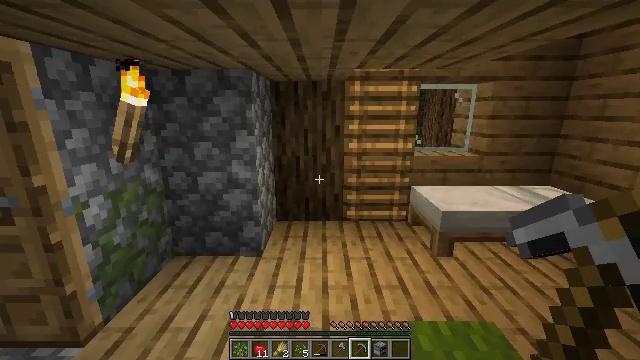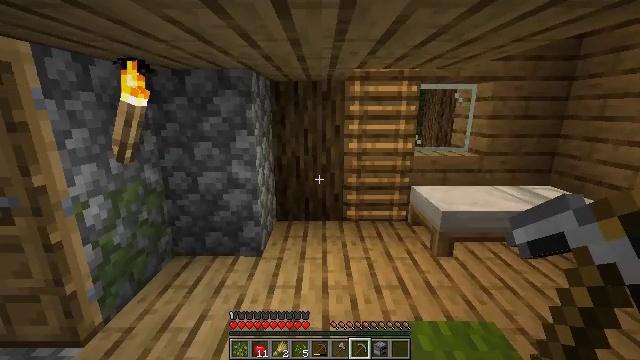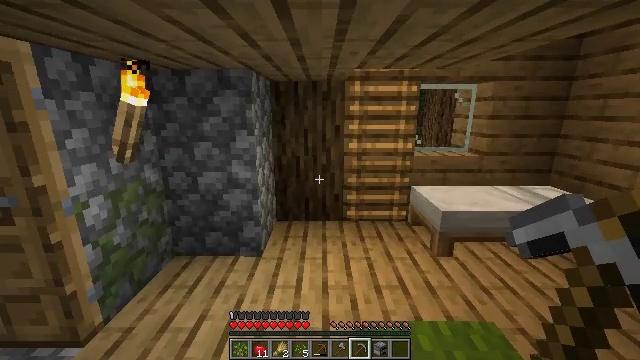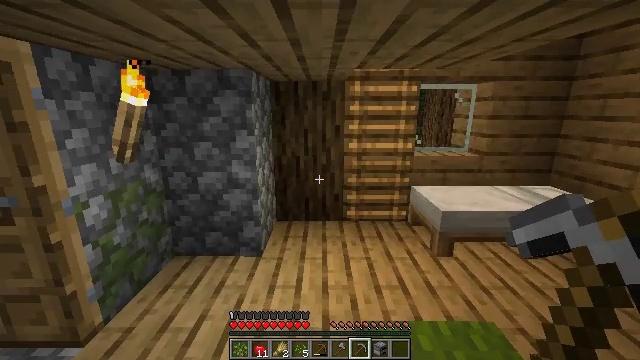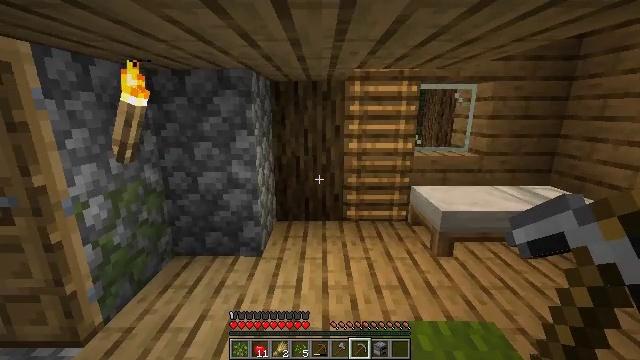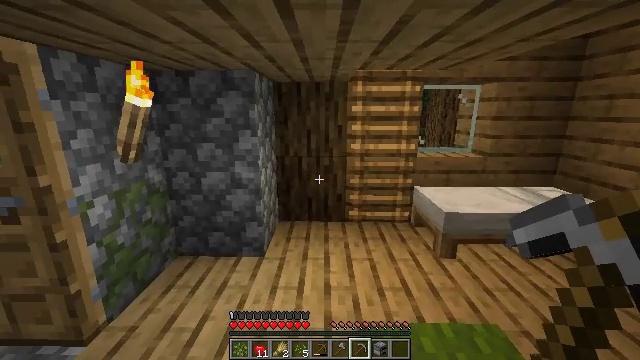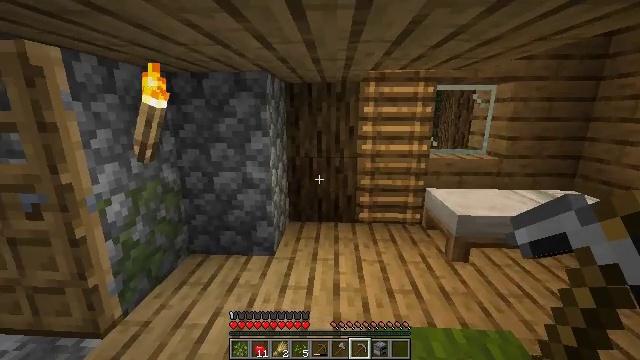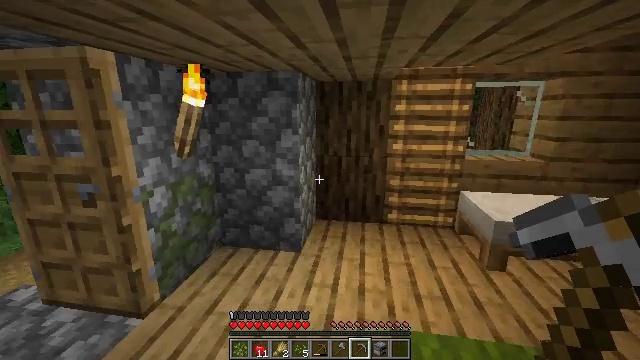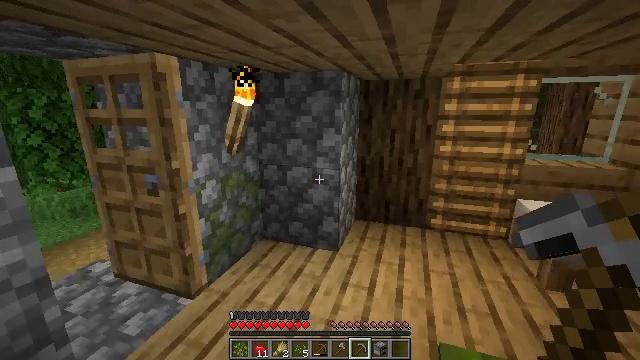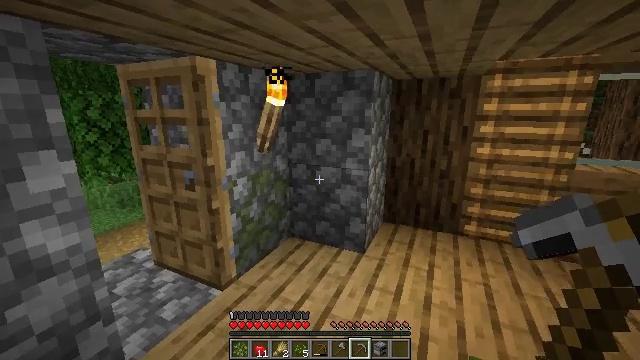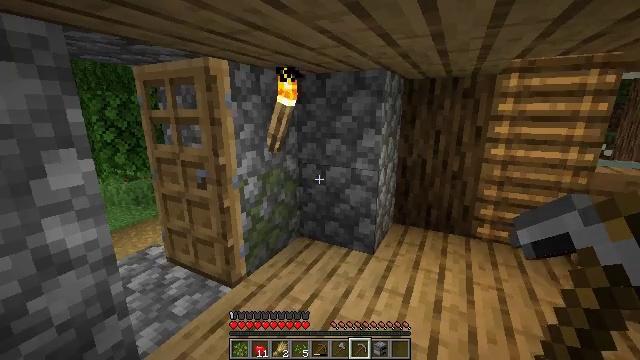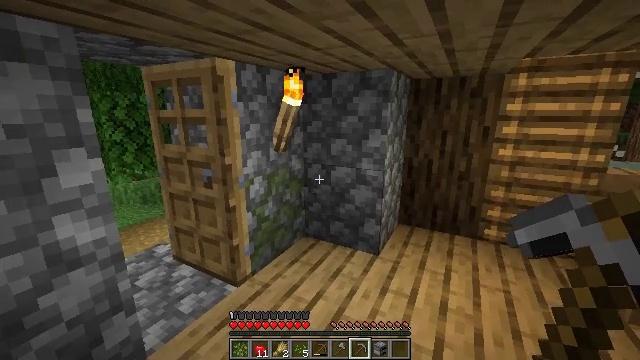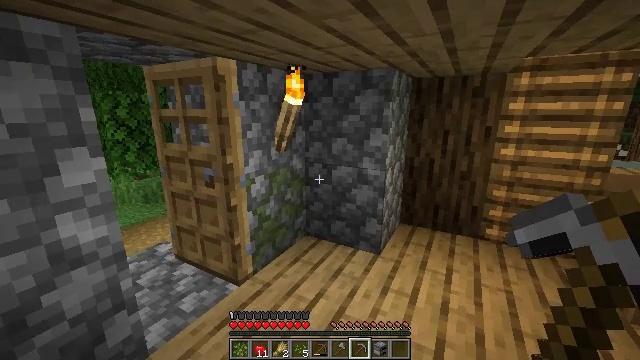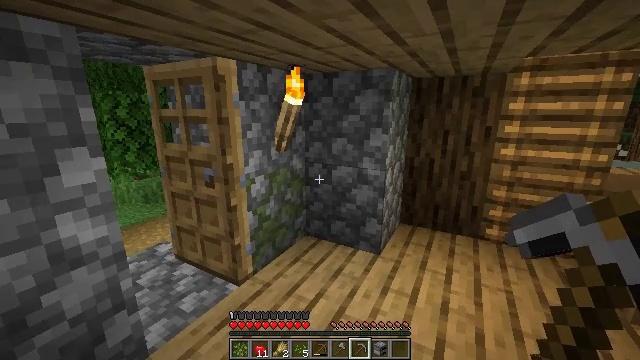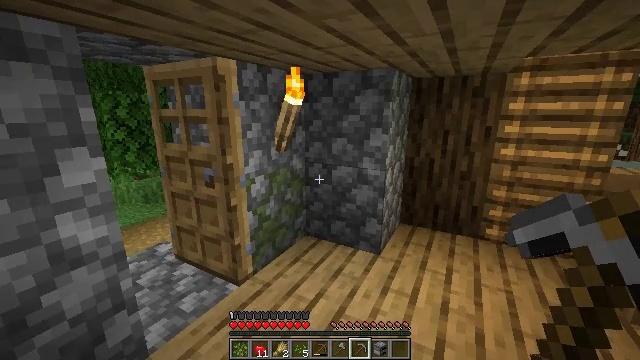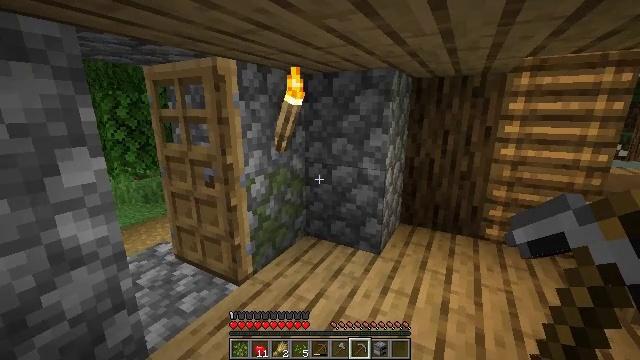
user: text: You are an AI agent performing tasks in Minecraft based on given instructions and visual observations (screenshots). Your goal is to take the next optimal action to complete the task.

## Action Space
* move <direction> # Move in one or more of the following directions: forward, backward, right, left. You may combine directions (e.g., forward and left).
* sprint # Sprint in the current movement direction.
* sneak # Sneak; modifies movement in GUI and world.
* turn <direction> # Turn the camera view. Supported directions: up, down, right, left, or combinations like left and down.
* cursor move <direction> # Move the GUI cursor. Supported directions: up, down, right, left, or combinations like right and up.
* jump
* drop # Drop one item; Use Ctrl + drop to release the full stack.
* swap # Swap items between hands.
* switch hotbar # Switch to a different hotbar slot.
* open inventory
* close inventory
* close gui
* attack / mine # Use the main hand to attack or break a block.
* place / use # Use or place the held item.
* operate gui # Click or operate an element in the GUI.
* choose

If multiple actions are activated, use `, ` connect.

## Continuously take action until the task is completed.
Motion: motion action
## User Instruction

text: Attack the grass path to restore it to dirt.
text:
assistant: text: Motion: no_op
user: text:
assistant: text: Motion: no_op
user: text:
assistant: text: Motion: no_op
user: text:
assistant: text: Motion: no_op
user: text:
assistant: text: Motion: no_op
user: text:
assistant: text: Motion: turn left
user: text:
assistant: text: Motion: turn left
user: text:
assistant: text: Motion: turn left
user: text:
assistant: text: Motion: turn left
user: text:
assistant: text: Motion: turn left
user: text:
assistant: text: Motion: turn left
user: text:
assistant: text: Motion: no_op
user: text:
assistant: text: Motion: no_op
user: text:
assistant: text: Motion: no_op
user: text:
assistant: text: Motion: no_op
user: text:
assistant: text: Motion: no_op
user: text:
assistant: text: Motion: no_op
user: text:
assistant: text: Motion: no_op
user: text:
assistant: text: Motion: no_op
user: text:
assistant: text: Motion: no_op
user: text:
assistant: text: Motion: no_op
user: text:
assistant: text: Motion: turn left
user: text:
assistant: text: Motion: turn left
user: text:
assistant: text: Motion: turn left
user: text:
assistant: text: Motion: turn left
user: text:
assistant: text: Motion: turn left
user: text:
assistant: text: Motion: turn left
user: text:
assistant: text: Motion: no_op
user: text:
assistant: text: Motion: no_op
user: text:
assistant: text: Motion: no_op